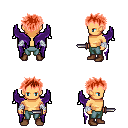
a pixel art fantasy rpg character, male body template, human, tanned skin, purple wings, teal pants, red bedhead hairstyle, white cloth bandages, brown shoes, dagger, four views (front, back, left, right), 2x2 character sprite sheet, small pixel art, hard edges, no anti-aliasing